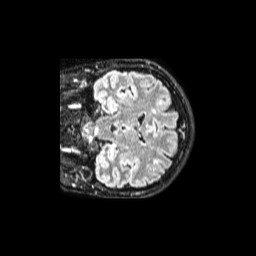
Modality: FLAIR
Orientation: coronal
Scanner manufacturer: philips
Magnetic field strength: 1.5 T
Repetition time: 4.8 s
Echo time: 0.3317 s